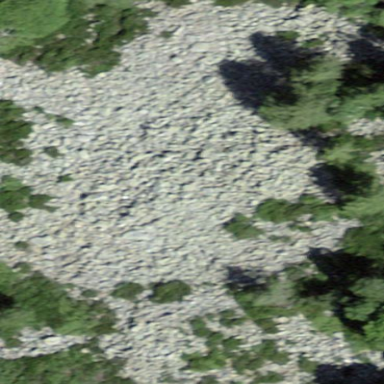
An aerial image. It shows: Scree landscape.